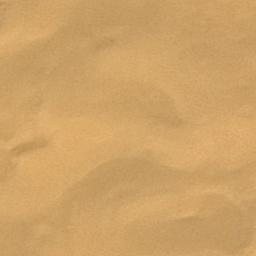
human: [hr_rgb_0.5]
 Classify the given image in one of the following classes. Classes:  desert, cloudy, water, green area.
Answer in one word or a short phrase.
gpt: desert